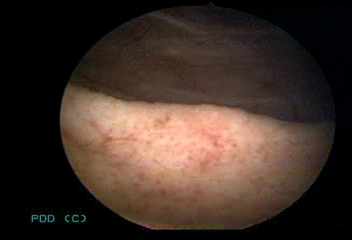
Modality: WLC
Class: Normal mucosa
Bladder cancer association: No